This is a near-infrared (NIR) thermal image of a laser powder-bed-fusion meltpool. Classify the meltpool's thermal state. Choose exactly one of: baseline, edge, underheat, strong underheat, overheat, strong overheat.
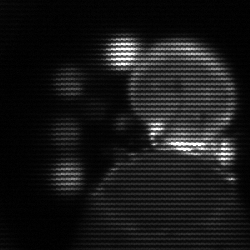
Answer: edge